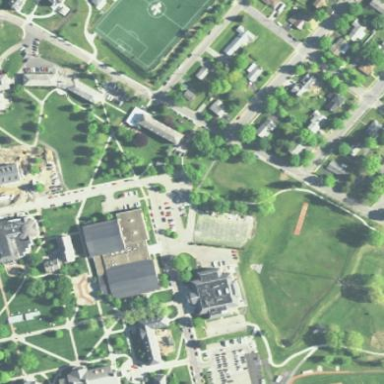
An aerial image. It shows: College or university.